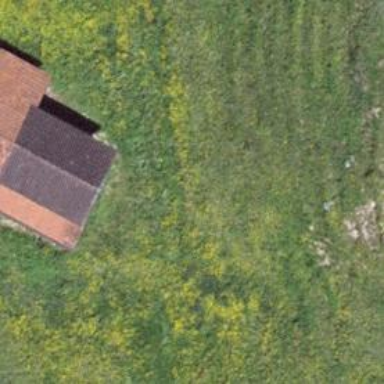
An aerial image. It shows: Isolated dwelling in the countryside.